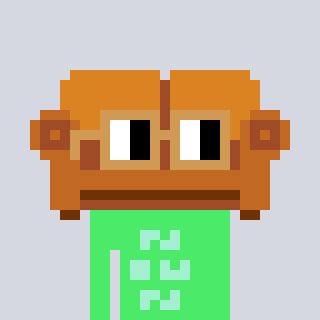
a pixel art character with square brown glasses, a couch-shaped head and a teal-colored body on a cool background